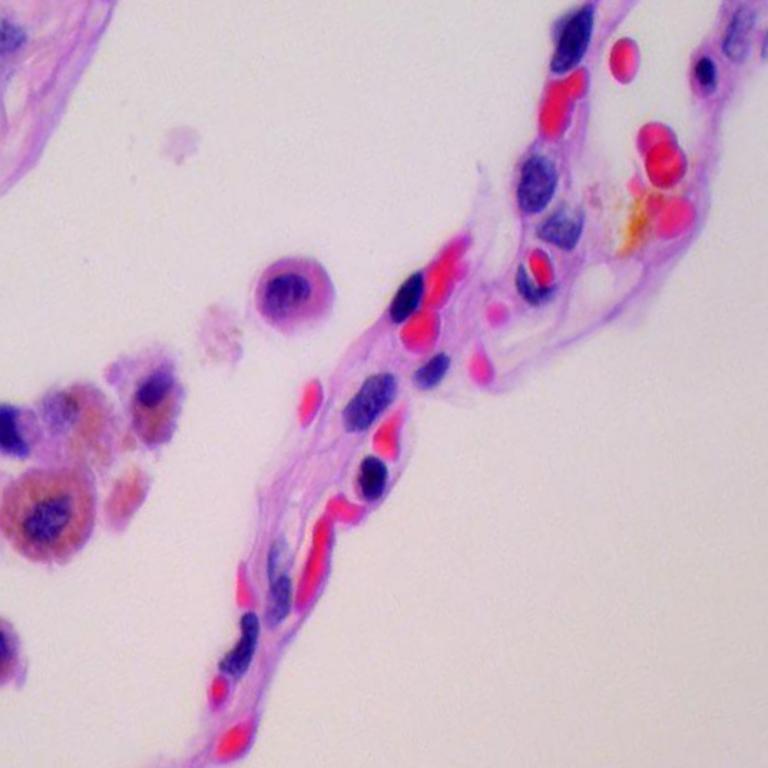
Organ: lung
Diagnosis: benign